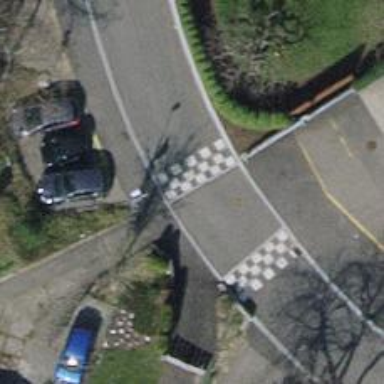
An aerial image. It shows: Traffic calming table.